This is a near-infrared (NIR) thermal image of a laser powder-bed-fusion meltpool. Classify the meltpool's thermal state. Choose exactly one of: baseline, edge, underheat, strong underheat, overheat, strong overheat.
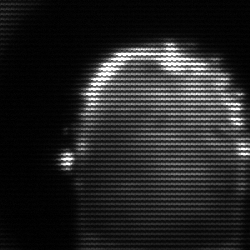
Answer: baseline